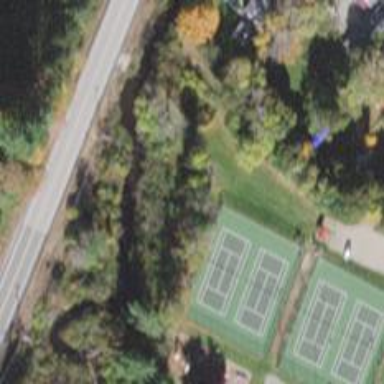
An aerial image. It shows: Tennis court on pitch designated for leisure land.